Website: walmart
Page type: customer-info-address
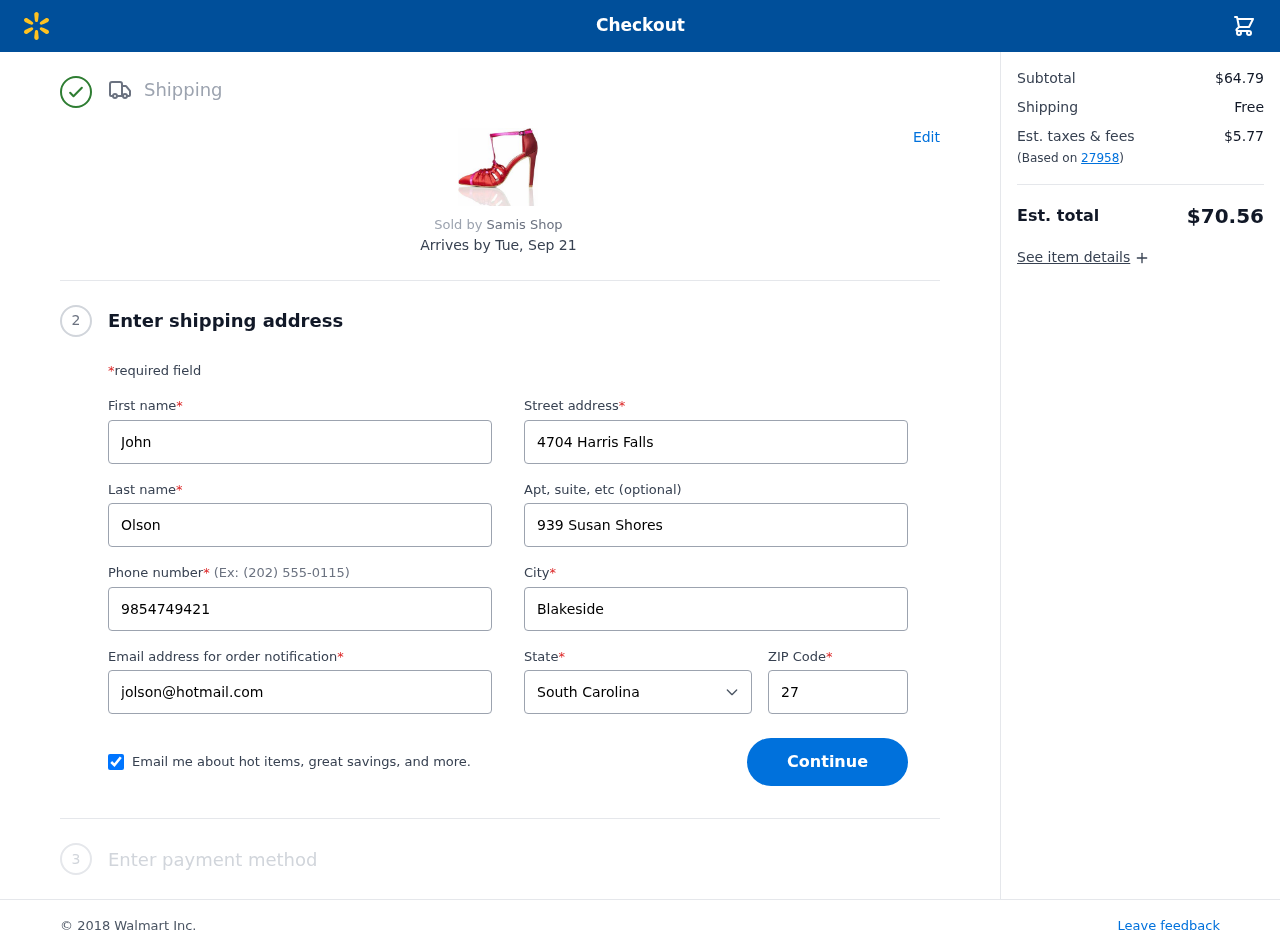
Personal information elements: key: PII_CITY
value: Blakeside
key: PII_EMAIL
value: jolson@hotmail.com
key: PII_FIRSTNAME
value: John
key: PII_LASTNAME
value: Olson
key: PII_PHONE
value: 9854749421
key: PII_POSTCODE
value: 27958
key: PII_STATE
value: South Carolina
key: PII_STREET
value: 4704 Harris Falls
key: PII_STREET2
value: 939 Susan Shores
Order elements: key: ORDER_DELIVERY_DATE
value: Tue, Sep 21
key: ORDER_SUBTOTAL
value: $64.79
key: ORDER_SHIPPING_COST
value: Free
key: ORDER_TAX
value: $5.77
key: ORDER_TOTAL
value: $70.56